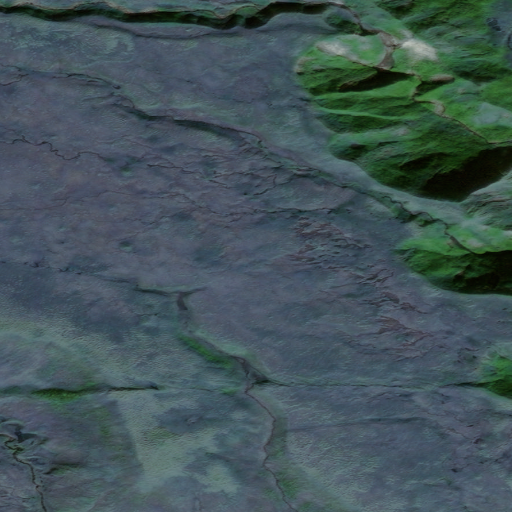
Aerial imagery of ridge(s) in Alaska named Discher Escarpment containing only unknown